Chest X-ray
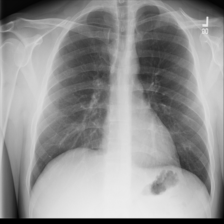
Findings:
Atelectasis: negative
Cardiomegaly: negative
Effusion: negative
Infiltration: negative
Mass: negative
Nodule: negative
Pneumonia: negative
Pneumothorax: negative
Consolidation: negative
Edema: negative
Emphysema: negative
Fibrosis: negative
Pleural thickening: negative
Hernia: negative